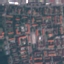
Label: Residential